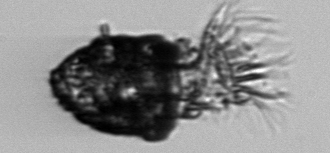
Label: Stenosemella_pacifica